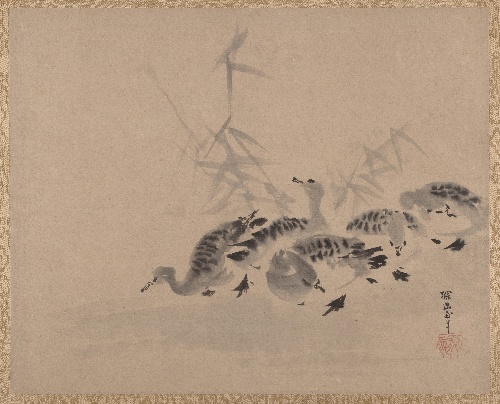
Artist: Kano Tan'yū
Artist bio: Japanese, 1602–1674
Date: ca. 1650
Object type: Album leaf
Classification: Paintings
Medium: Album leaf; ink on paper
Culture: Japan
Period: Edo period (1615–1868)
Dimensions: 8 3/8 x 10 3/4 in. (21.3 x 27.3 cm)
Department: Asian Art
Credit line: Charles Stewart Smith Collection, Gift of Mrs. Charles Stewart Smith, Charles Stewart Smith Jr., and Howard Caswell Smith, in memory of Charles Stewart Smith, 1914
Accession year: 1914
Repository: Metropolitan Museum of Art, New York, NY
Tags: Ducks